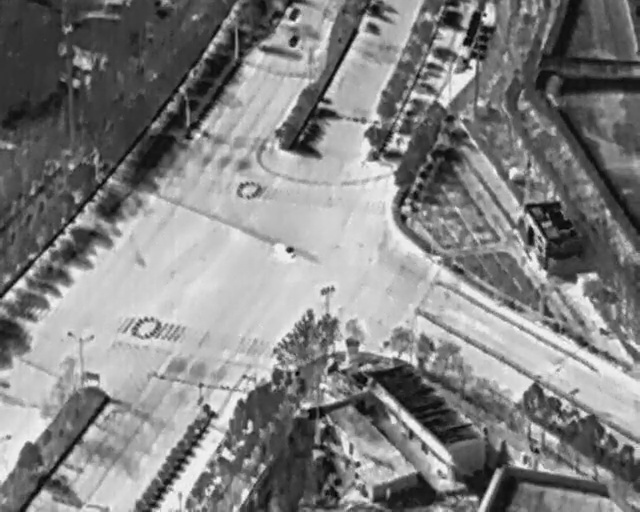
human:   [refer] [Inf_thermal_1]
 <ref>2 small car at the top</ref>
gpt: <box>[[45, 1, 46, 3, 25], [45, 6, 47, 8, 30]]</box>